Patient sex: M
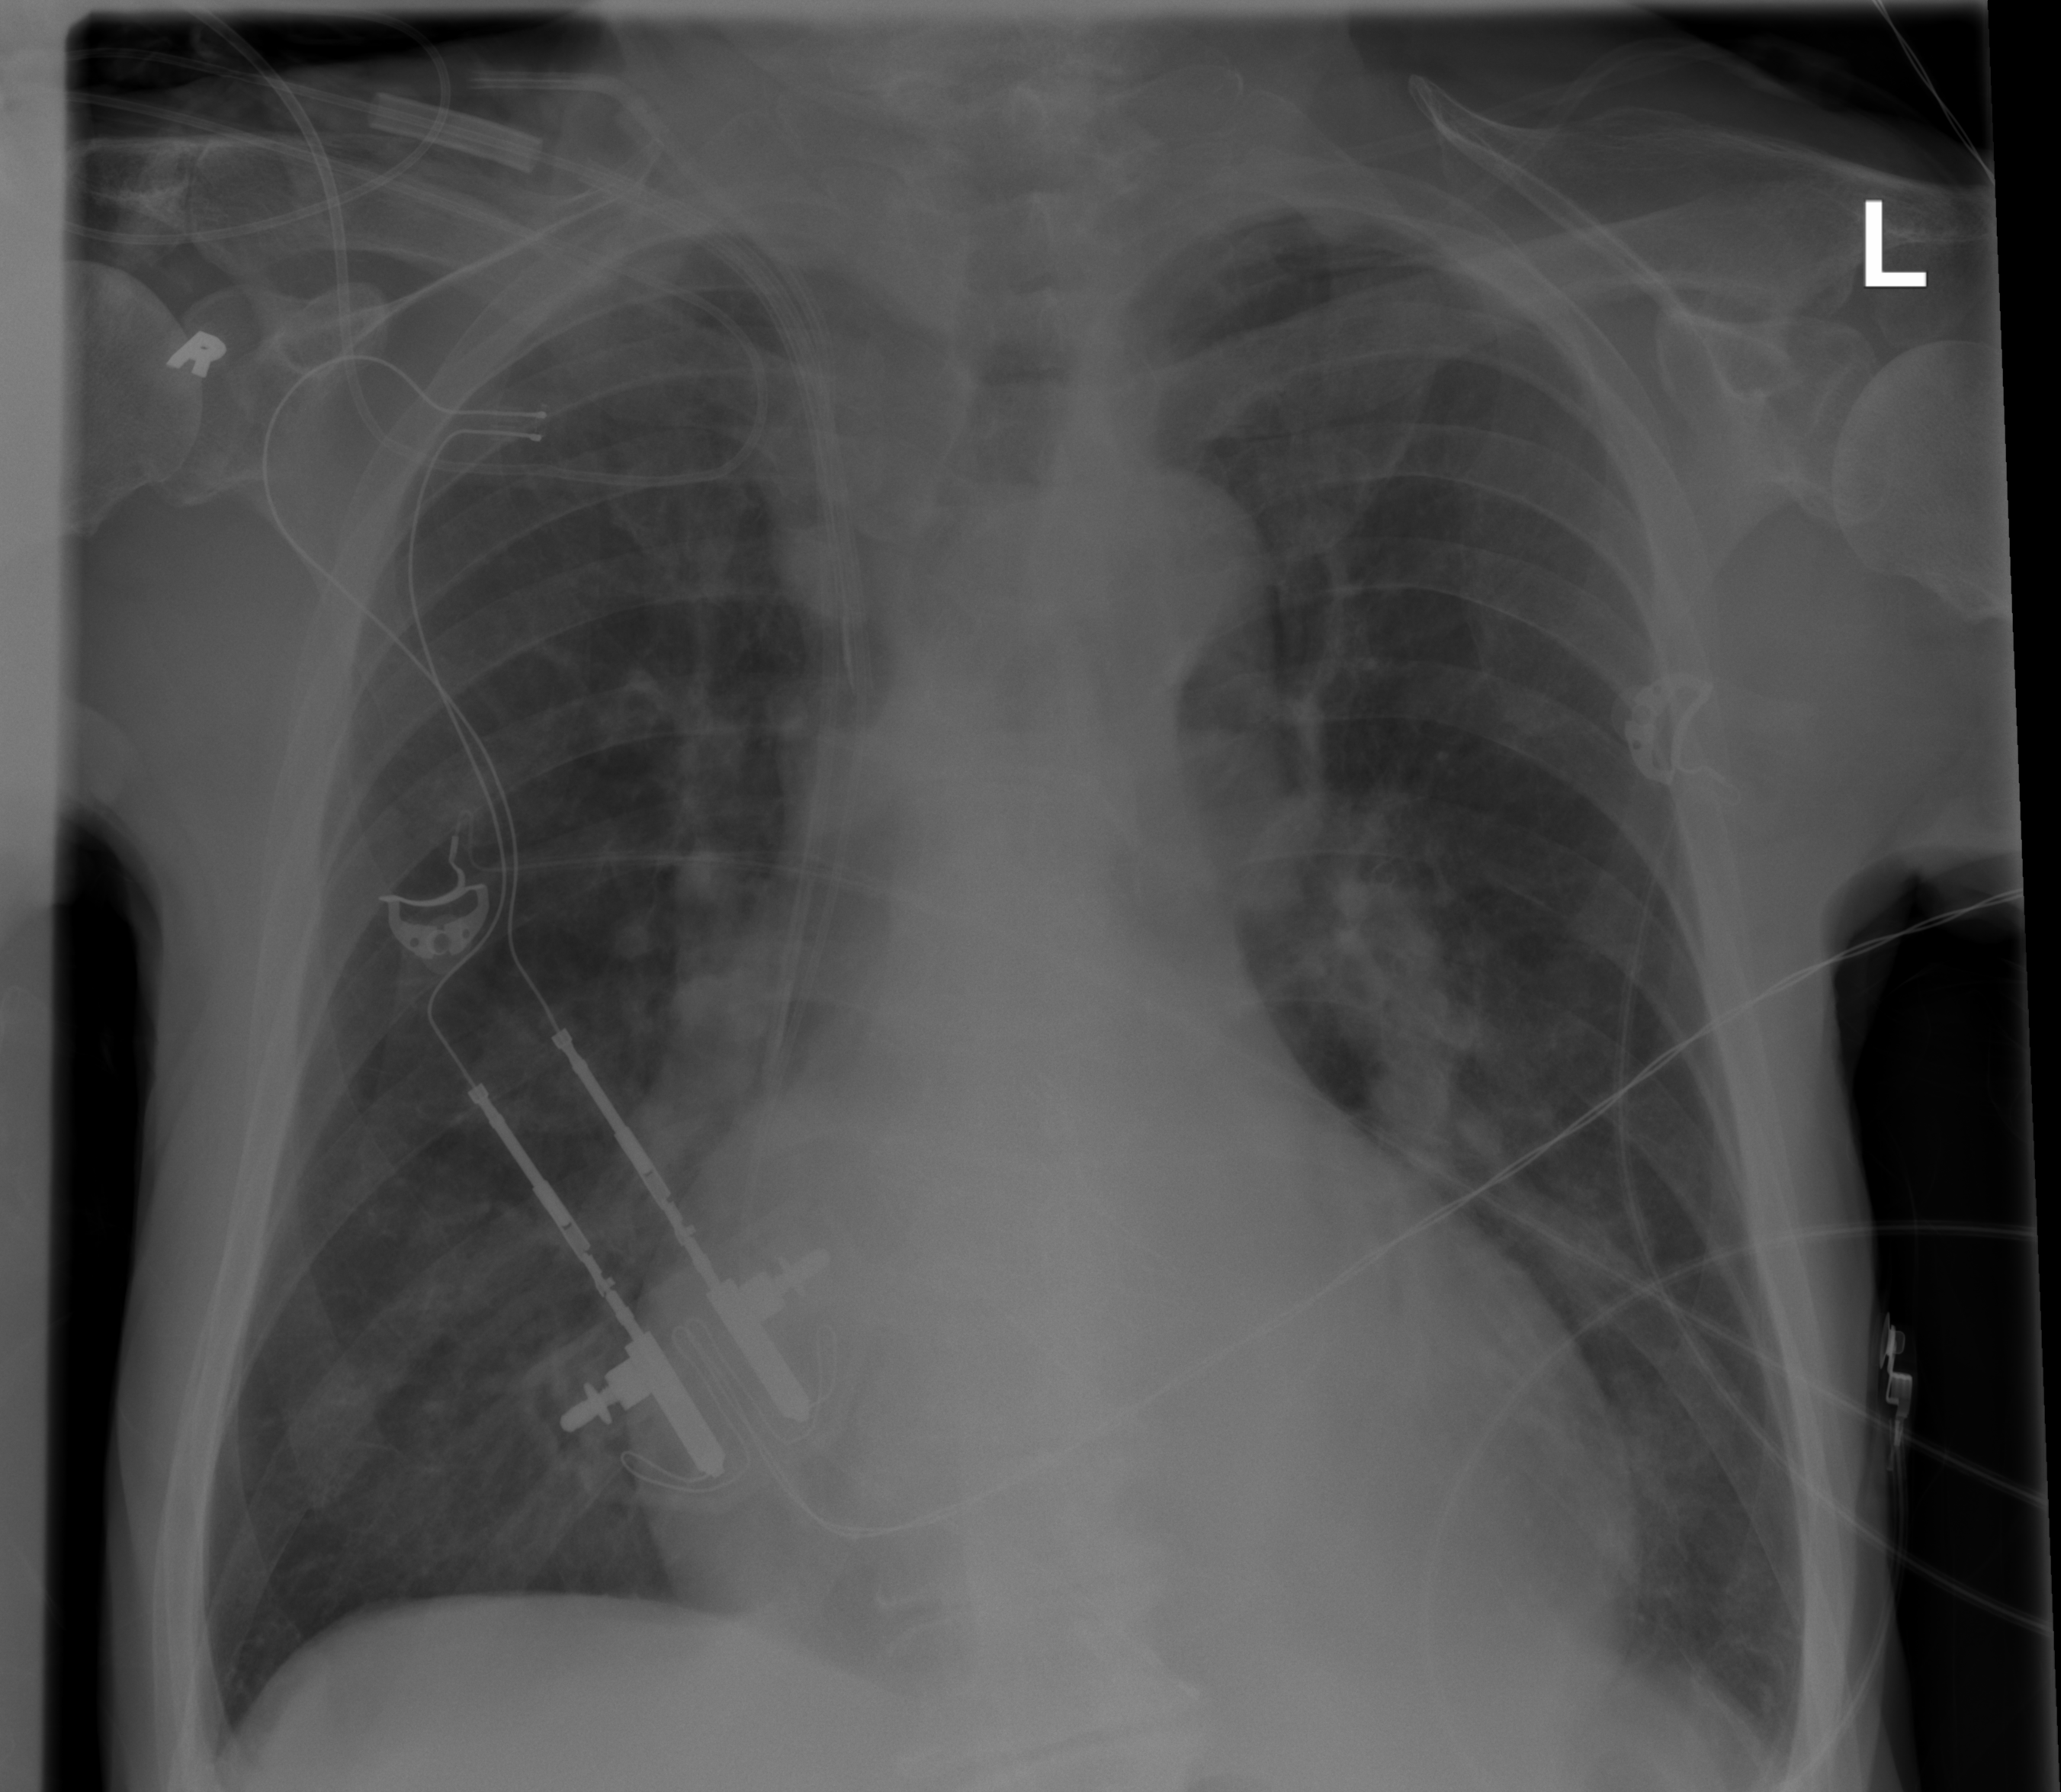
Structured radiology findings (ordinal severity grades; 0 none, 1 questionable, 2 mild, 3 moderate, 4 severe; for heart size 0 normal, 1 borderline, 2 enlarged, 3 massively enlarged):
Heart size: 1
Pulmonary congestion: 0
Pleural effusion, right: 0
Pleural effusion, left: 0
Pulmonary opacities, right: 3
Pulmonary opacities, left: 2
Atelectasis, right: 0
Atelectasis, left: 0